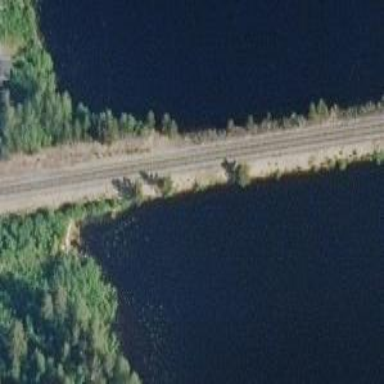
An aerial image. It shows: Abandoned railway.